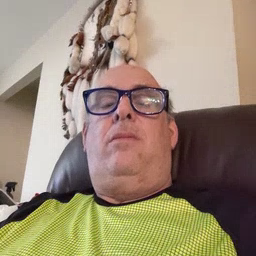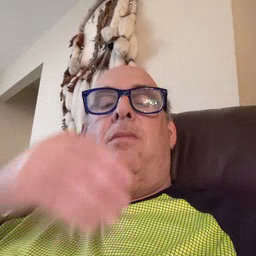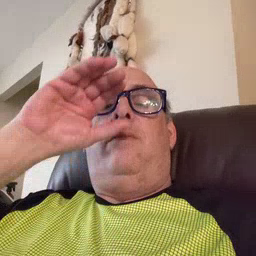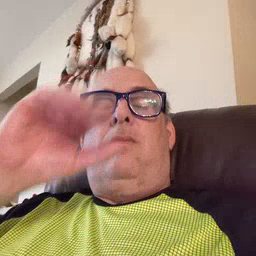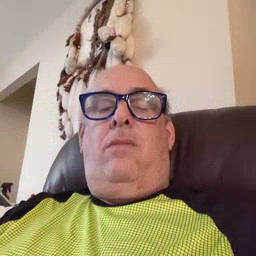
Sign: drink